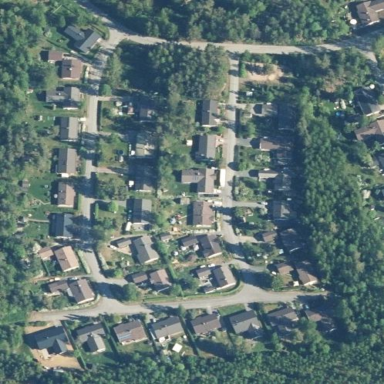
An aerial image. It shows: Residential area.